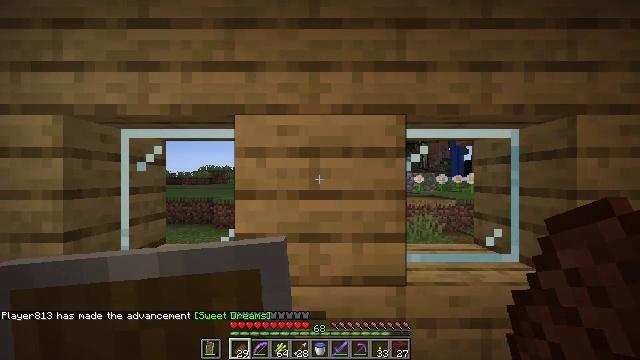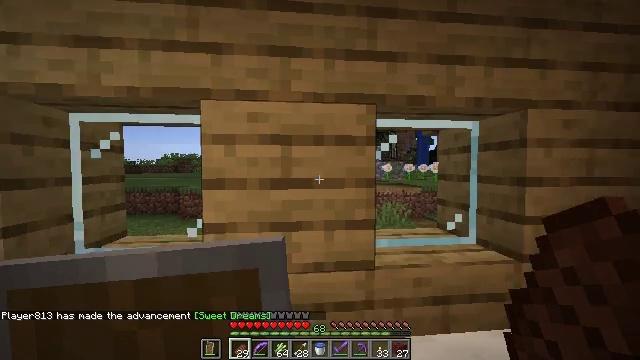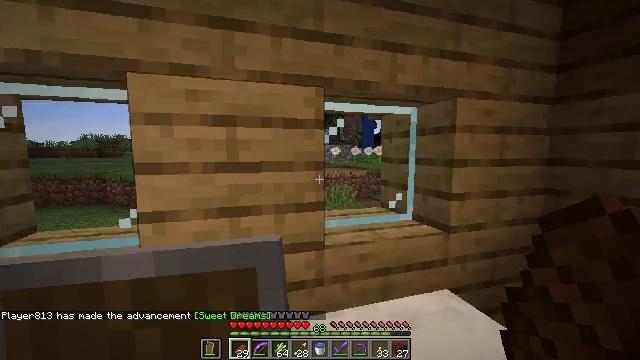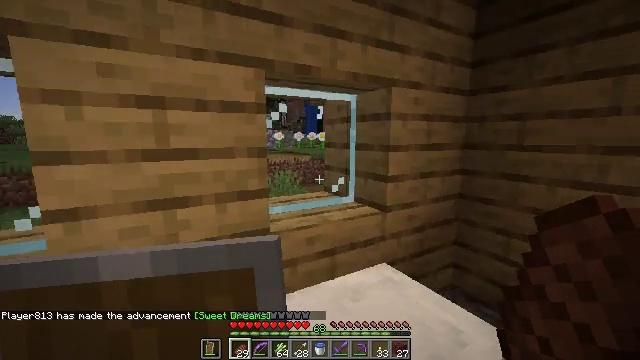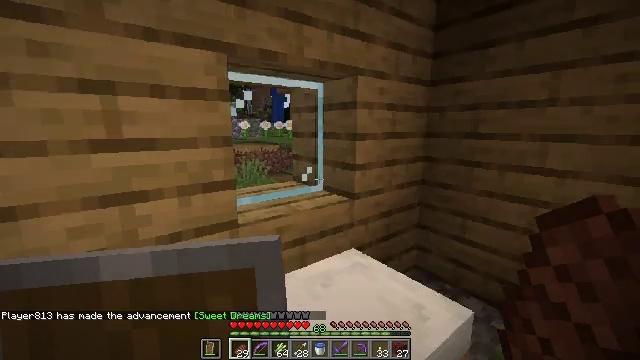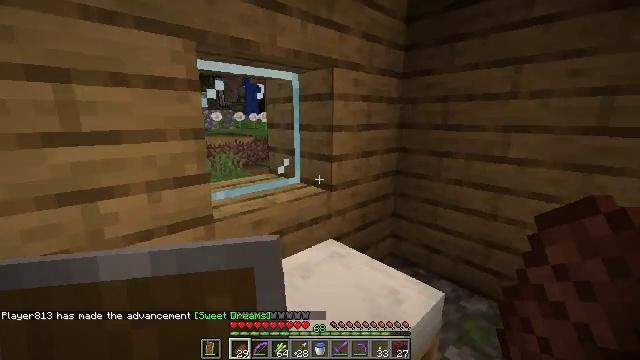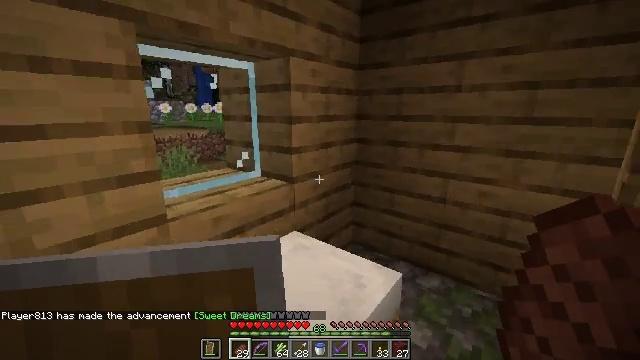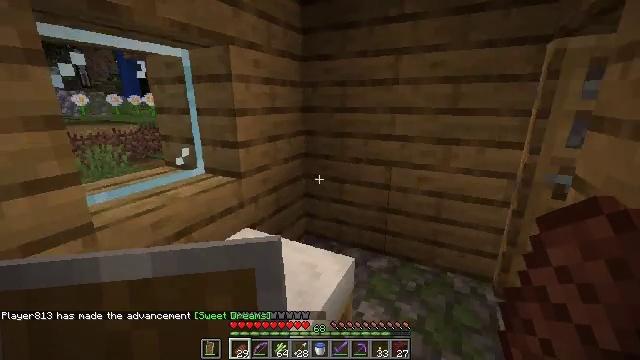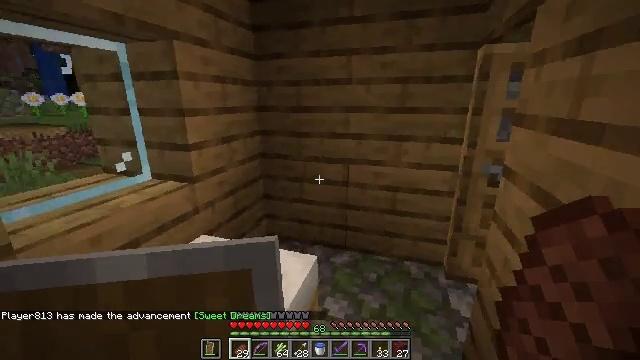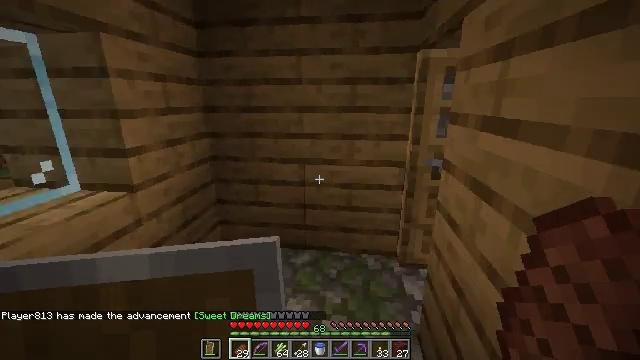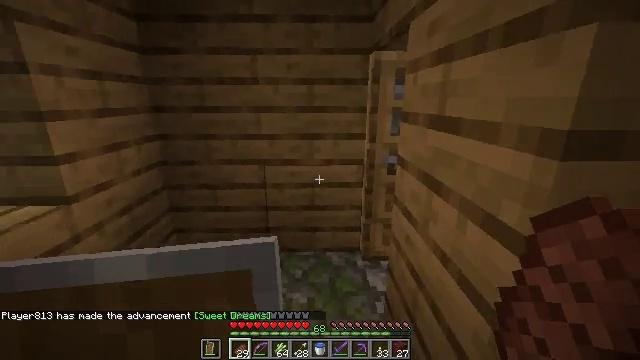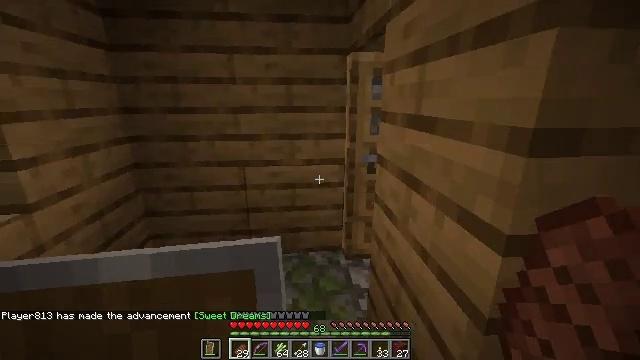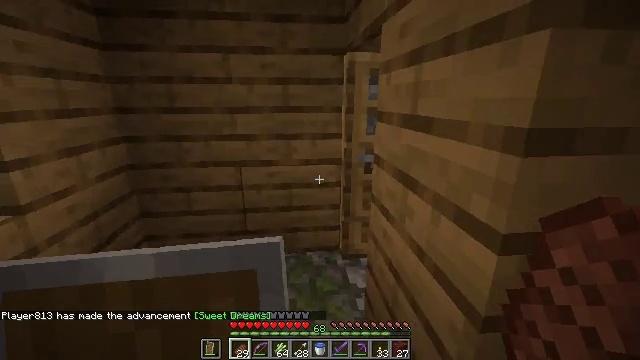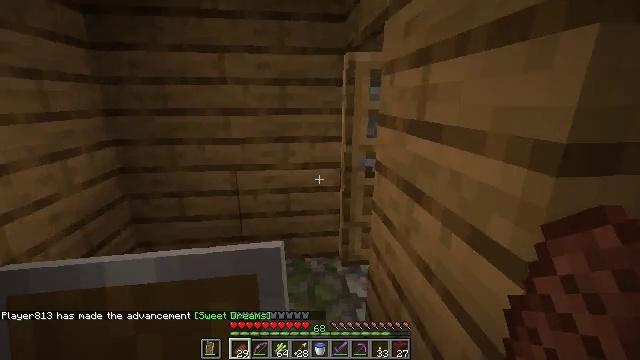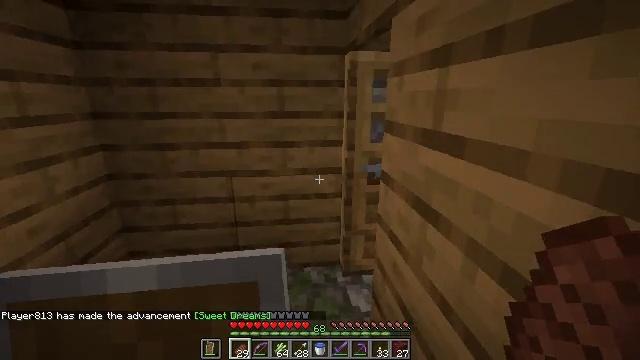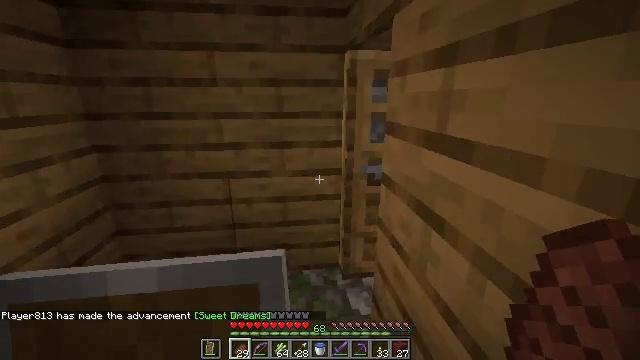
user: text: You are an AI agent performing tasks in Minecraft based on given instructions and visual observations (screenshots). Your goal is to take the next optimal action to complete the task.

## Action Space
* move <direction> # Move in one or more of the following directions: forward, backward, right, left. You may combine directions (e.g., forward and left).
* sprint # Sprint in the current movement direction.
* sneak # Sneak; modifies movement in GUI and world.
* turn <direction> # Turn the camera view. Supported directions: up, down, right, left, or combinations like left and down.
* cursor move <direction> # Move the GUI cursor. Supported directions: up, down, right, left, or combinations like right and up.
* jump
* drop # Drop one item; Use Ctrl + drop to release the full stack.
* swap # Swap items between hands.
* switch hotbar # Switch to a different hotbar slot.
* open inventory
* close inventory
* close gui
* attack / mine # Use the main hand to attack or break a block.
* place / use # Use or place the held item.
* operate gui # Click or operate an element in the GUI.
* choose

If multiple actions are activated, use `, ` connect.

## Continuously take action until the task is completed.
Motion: motion action
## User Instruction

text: Harvest a pumpkin from the field.
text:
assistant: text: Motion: turn right and down
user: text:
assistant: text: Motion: turn right and down
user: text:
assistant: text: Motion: turn right and down
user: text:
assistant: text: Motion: turn right and down
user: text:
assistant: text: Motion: turn right and down
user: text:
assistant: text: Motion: turn right and down
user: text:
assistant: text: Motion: turn right and down
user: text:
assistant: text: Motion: turn right
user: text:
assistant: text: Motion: turn right
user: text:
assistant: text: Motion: turn right
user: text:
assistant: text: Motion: turn right
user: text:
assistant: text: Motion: no_op
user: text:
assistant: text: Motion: move forward
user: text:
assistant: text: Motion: move forward
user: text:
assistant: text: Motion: move forward
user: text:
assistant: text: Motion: move forward and move left, turn right
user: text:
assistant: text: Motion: move forward and move left, turn right
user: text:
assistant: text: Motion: move forward and move left, turn right
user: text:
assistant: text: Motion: move forward and move left, turn right
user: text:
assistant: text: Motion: move forward, turn right
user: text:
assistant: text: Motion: move forward, turn right
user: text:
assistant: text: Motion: move forward, turn right
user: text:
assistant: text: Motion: move forward, turn right
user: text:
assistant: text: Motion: move forward, turn right
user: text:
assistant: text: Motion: move forward, turn right
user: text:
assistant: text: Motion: move forward, turn right
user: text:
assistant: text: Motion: move forward, turn right
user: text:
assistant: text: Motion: move forward, turn right
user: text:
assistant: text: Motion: move forward, turn right
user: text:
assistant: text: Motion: move forward